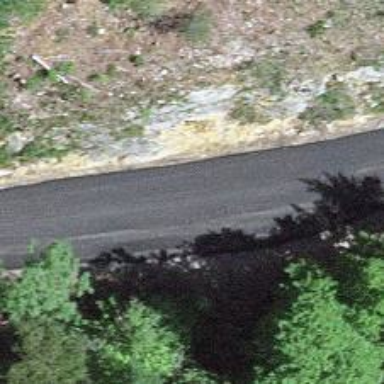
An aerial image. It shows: Passing place on the road.